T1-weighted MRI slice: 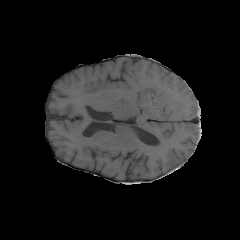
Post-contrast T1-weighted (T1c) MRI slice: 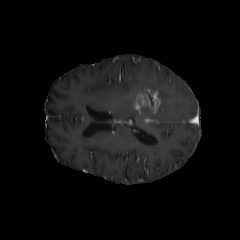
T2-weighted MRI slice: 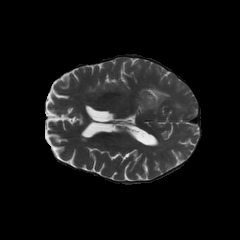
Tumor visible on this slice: yes